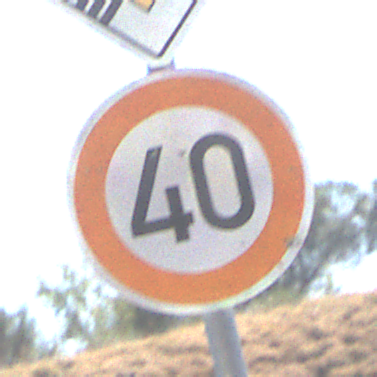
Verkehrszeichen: Geschwindigkeit40
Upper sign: EndeVorfahrtsstrasse
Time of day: Midday
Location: Outdoor (RoadRail)
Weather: Clear
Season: Summer
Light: Natural